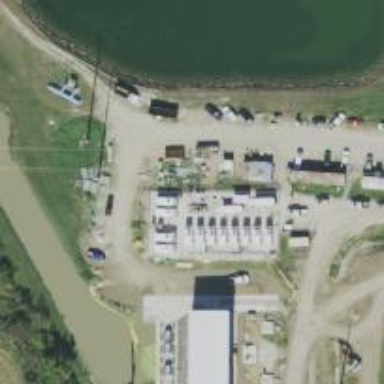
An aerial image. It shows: Generator is pictured.